Question: I have an assignment in my java class to make a very simple phishing scanner. The program needs to read a text file and then assign a point value to the listed words, then print out a summary of the word frequency and point values.
The end result would look something like this. The count value would change based on the frequency of the word.

My issue is that while making a test string to check values and frequency it works fine. When I read from the text file and convert it into an array list then into an array it doesn't work the way it should. The testWords array has all the correct values but when I attempt to check it against the phishingWords array it doesn't register any of the words. I'm not entirely sure what is going wrong because it seems like it should work perfectly fine. If I could get an explanation or a solution to what is going wrong in the wordTest method it would be greatly appreciated.
Here is my code:
'''
import java.io.BufferedReader;
import java.io.FileReader;
import java.util.ArrayList;
import java.util.HashMap;
public class PhishingScanner
{
private static final int phishingWordsCount[] = new int [30];
private static final String[] phishingWords = {
"amazon", "official", "bank", "security", "urgent", "alert",
"important", "information", "ebay", "password", "credit", "verify",
"confirm", "account", "bill", "immediately", "address", "telephone",
"ssn", "charity", "check", "secure", "personal", "confidential",
"atm", "warning", "fraud", "citibank", "irs", "paypal" };
private static final int phishingPoints[] = { 2, 2, 1, 1, 1, 1, 1, 2,
3, 3, 3, 1, 1, 1, 1, 1, 2, 2, 3, 2, 1, 1, 1, 1, 2, 2, 2, 2, 2, 1 };
//String used for testing the wordTest()
//private static String[] testWords = {"thanks", "amazon", "paypal", "bank", "amazon"};
public static void main(String[] args)
{
readFile();
//used for testing the wordTest() not used in final application
//wordTest(testWords);
}
public static void wordTest(String[] testWords)
{
int total = 0;
for(int j = 0; j < testWords.length; j++)
{
for(int i = 0; i < phishingWords.length; i++)
{
if(testWords[j] == phishingWords[i])
{
++phishingWordsCount[i];
total += phishingPoints[i];
}
}
}
System.out.printf("%-15s%-10s%s
","Word", "Count", "Points
");
for (int k = 0; k < phishingWords.length; k++)
{
System.out.printf("%-15s%-10s%s
", phishingWords[k] , phishingWordsCount[k], phishingPoints[k]);
}
System.out.println("Total points: " + total);
}
private static void readFile()
{
ArrayList<String> textFileWords = new ArrayList<String>();
try
{
BufferedReader br = new BufferedReader(new FileReader("c:\test.txt"));
String str = "";
String st;
while ((st = br.readLine()) != null)
{
str += st + " ";
}
HashMap<String, Integer> map = new HashMap<String, Integer>();
str = str.toLowerCase();
//^^ reads and converts the entire file into a single lowercase string
int count = -1;
for (int i = 0; i < str.length(); i++)
{
if ((!Character.isLetter(str.charAt(i))) || (i + 1 == str.length()))
{
if (i - count > 1)
{
if (Character.isLetter(str.charAt(i)))
{
i++;
}
String word = str.substring(count + 1, i);
if (map.containsKey(word))
{
map.put(word, map.get(word) + 1);
}
else
{
map.put(word, 1);
}
textFileWords.add(word);
//^^ Reads each word and puts it into the textFileWords Array List
}
count = i;
}
}
}
catch (Exception e)
{
System.out.println(e);
}
String[] testWords = new String[textFileWords.size()];
testWords = textFileWords.toArray(testWords);
wordTest(testWords);
}
}
'''
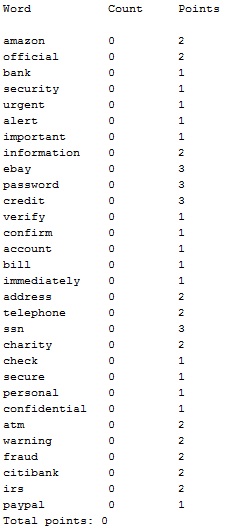
Answer: This line of code is probably not doing what you think it is doing. Unless Strings are interned, using '==' for comparison is not the same as using '.equals()'
'''
if(testWords[j] == phishingWords[i])
'''
Try using this instead:
'''
if(testWords[j].equals(phishingWords[i]))
'''
Read about String internment <URL>